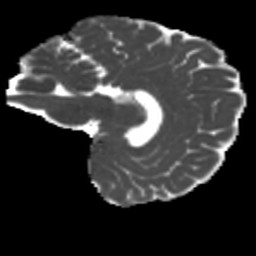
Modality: MD
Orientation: sagittal
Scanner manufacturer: siemens
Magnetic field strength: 3 T
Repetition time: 4 s
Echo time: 0.0594 s